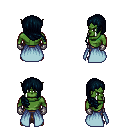
a pixel art fantasy rpg character, male body template, orc, green skin, overskirt, robe skirt, raven right-swept hairstyle, metal gloves, maroon shoes, four views (front, back, left, right), 2x2 character sprite sheet, small pixel art, hard edges, no anti-aliasing